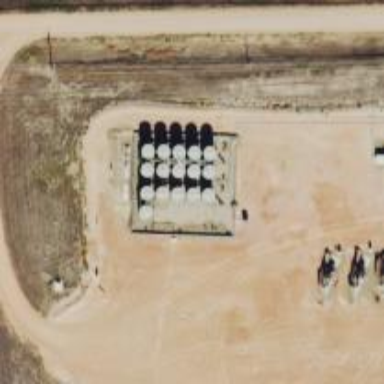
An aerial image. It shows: Storage tank that is man-made.